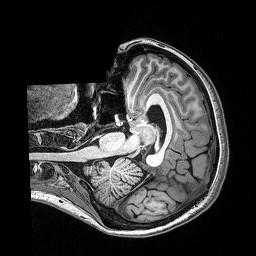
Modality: T1w
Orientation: axial